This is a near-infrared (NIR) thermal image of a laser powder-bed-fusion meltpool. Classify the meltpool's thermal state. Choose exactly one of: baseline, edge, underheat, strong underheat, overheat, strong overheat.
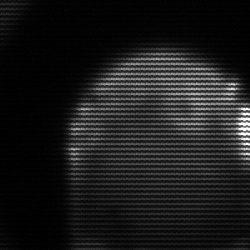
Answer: edge